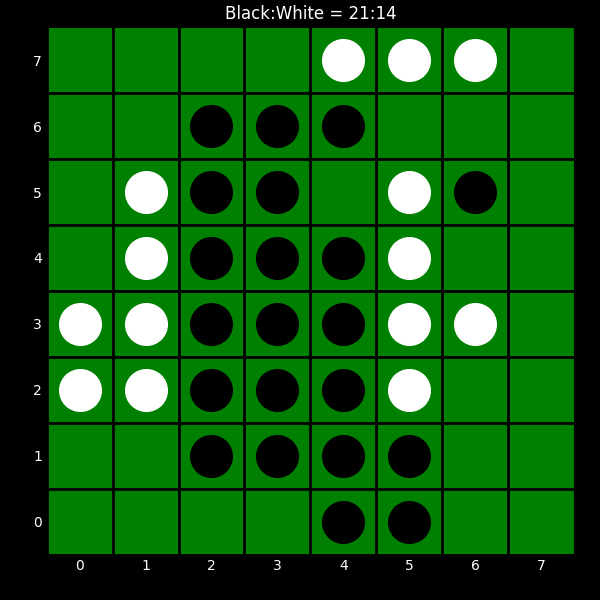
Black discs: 21
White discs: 14